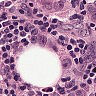
Metastatic tissue present: yes